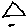
Label: triangle